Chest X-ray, AP view. Patient: 71 years old, sex M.
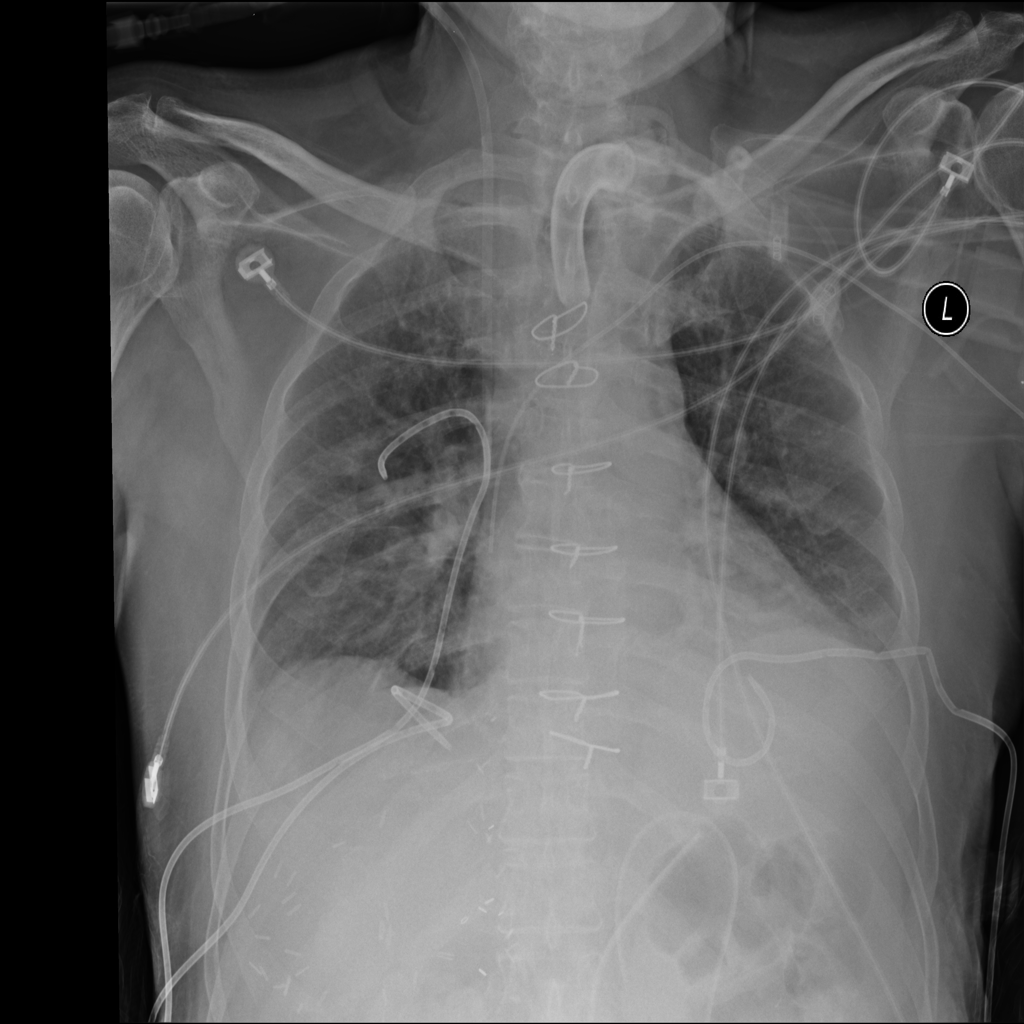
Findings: No Finding